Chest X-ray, AP view. Patient: 62 years old, sex M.
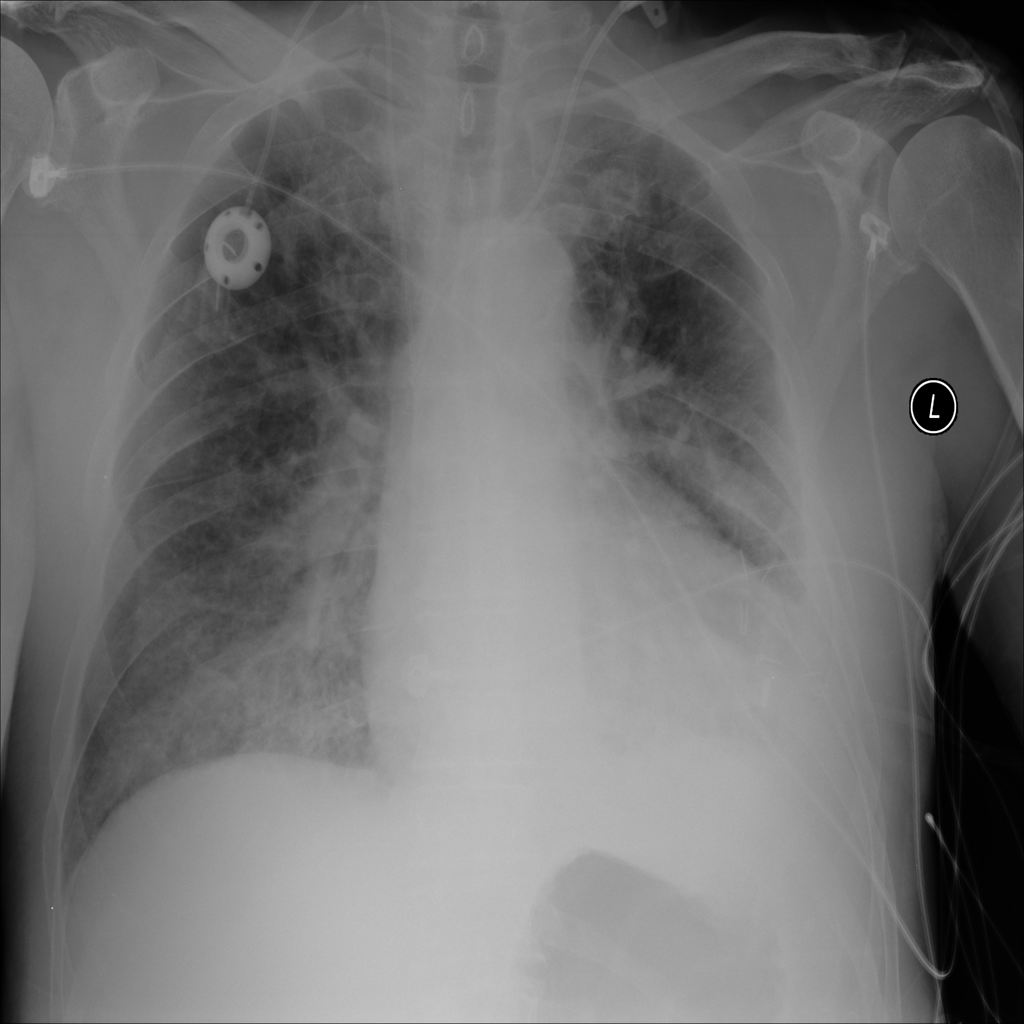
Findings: No Finding